Question: I'm building a web browser game.
Using Jquery 1.4 as framework
But i need to delete the trees that are in the building area.
This is what happens now:

I would like to delete the trees if they are in the image area.
Made some sample code for show: <URL>
I hope i've given enough info.
'''
Image height: 73px image width: 107px
'''
---
The code incorporating the accepted answer is here: <URL>
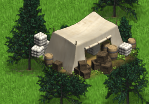
Answer: Quick aside: it's better practice to apply all of your event listeners in JavaScript via element.AddEventListener() than to add HTML attributes like onload="..." or onmousedown="...".
jQuery has collision detection APIs to determine exactly what you're asking. Here's a good reference: <URL>
When you detect a collision, use something along the lines of $(this).remove() to remove the tree from the DOM.
I love strategy games, so I hope your game turns out well! =D